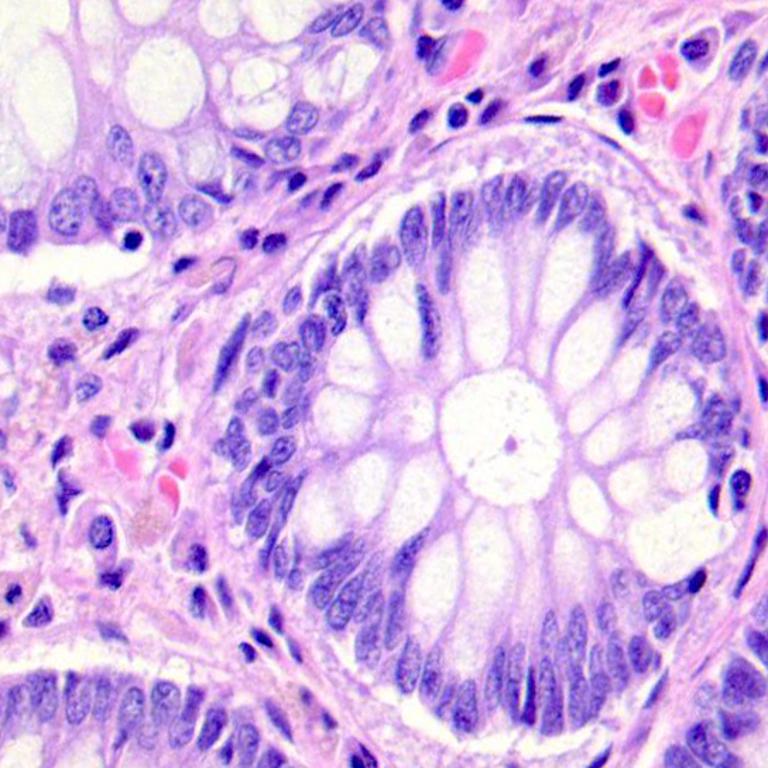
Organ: colon
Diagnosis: benign